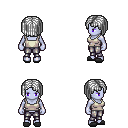
a pixel art fantasy rpg character, female body template, dark elf, purple skin, white pirate shirt, metal pants, white pageboy hairstyle, gray slippers, four views (front, back, left, right), 2x2 character sprite sheet, small pixel art, hard edges, no anti-aliasing